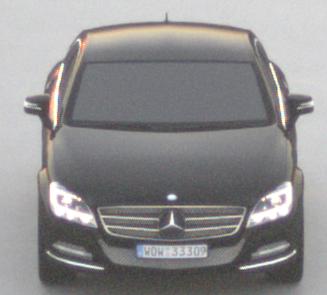
Make: Mercedes-Benz
Model: CLS Coupé 350
Detailed model: CLS-Class (218) Coupé
Model produced from: 2011/01
Model produced until: 2014/07
Doors: 4
Color: black
Road condition: dry road
Daytime: sunrise or sunset
Contrast: low contrast